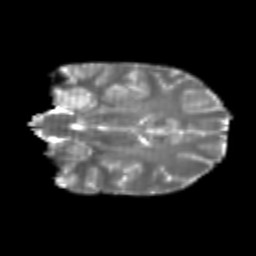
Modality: T2w
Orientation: coronal
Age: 22
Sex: female
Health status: healthy
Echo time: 0.074 s